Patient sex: F
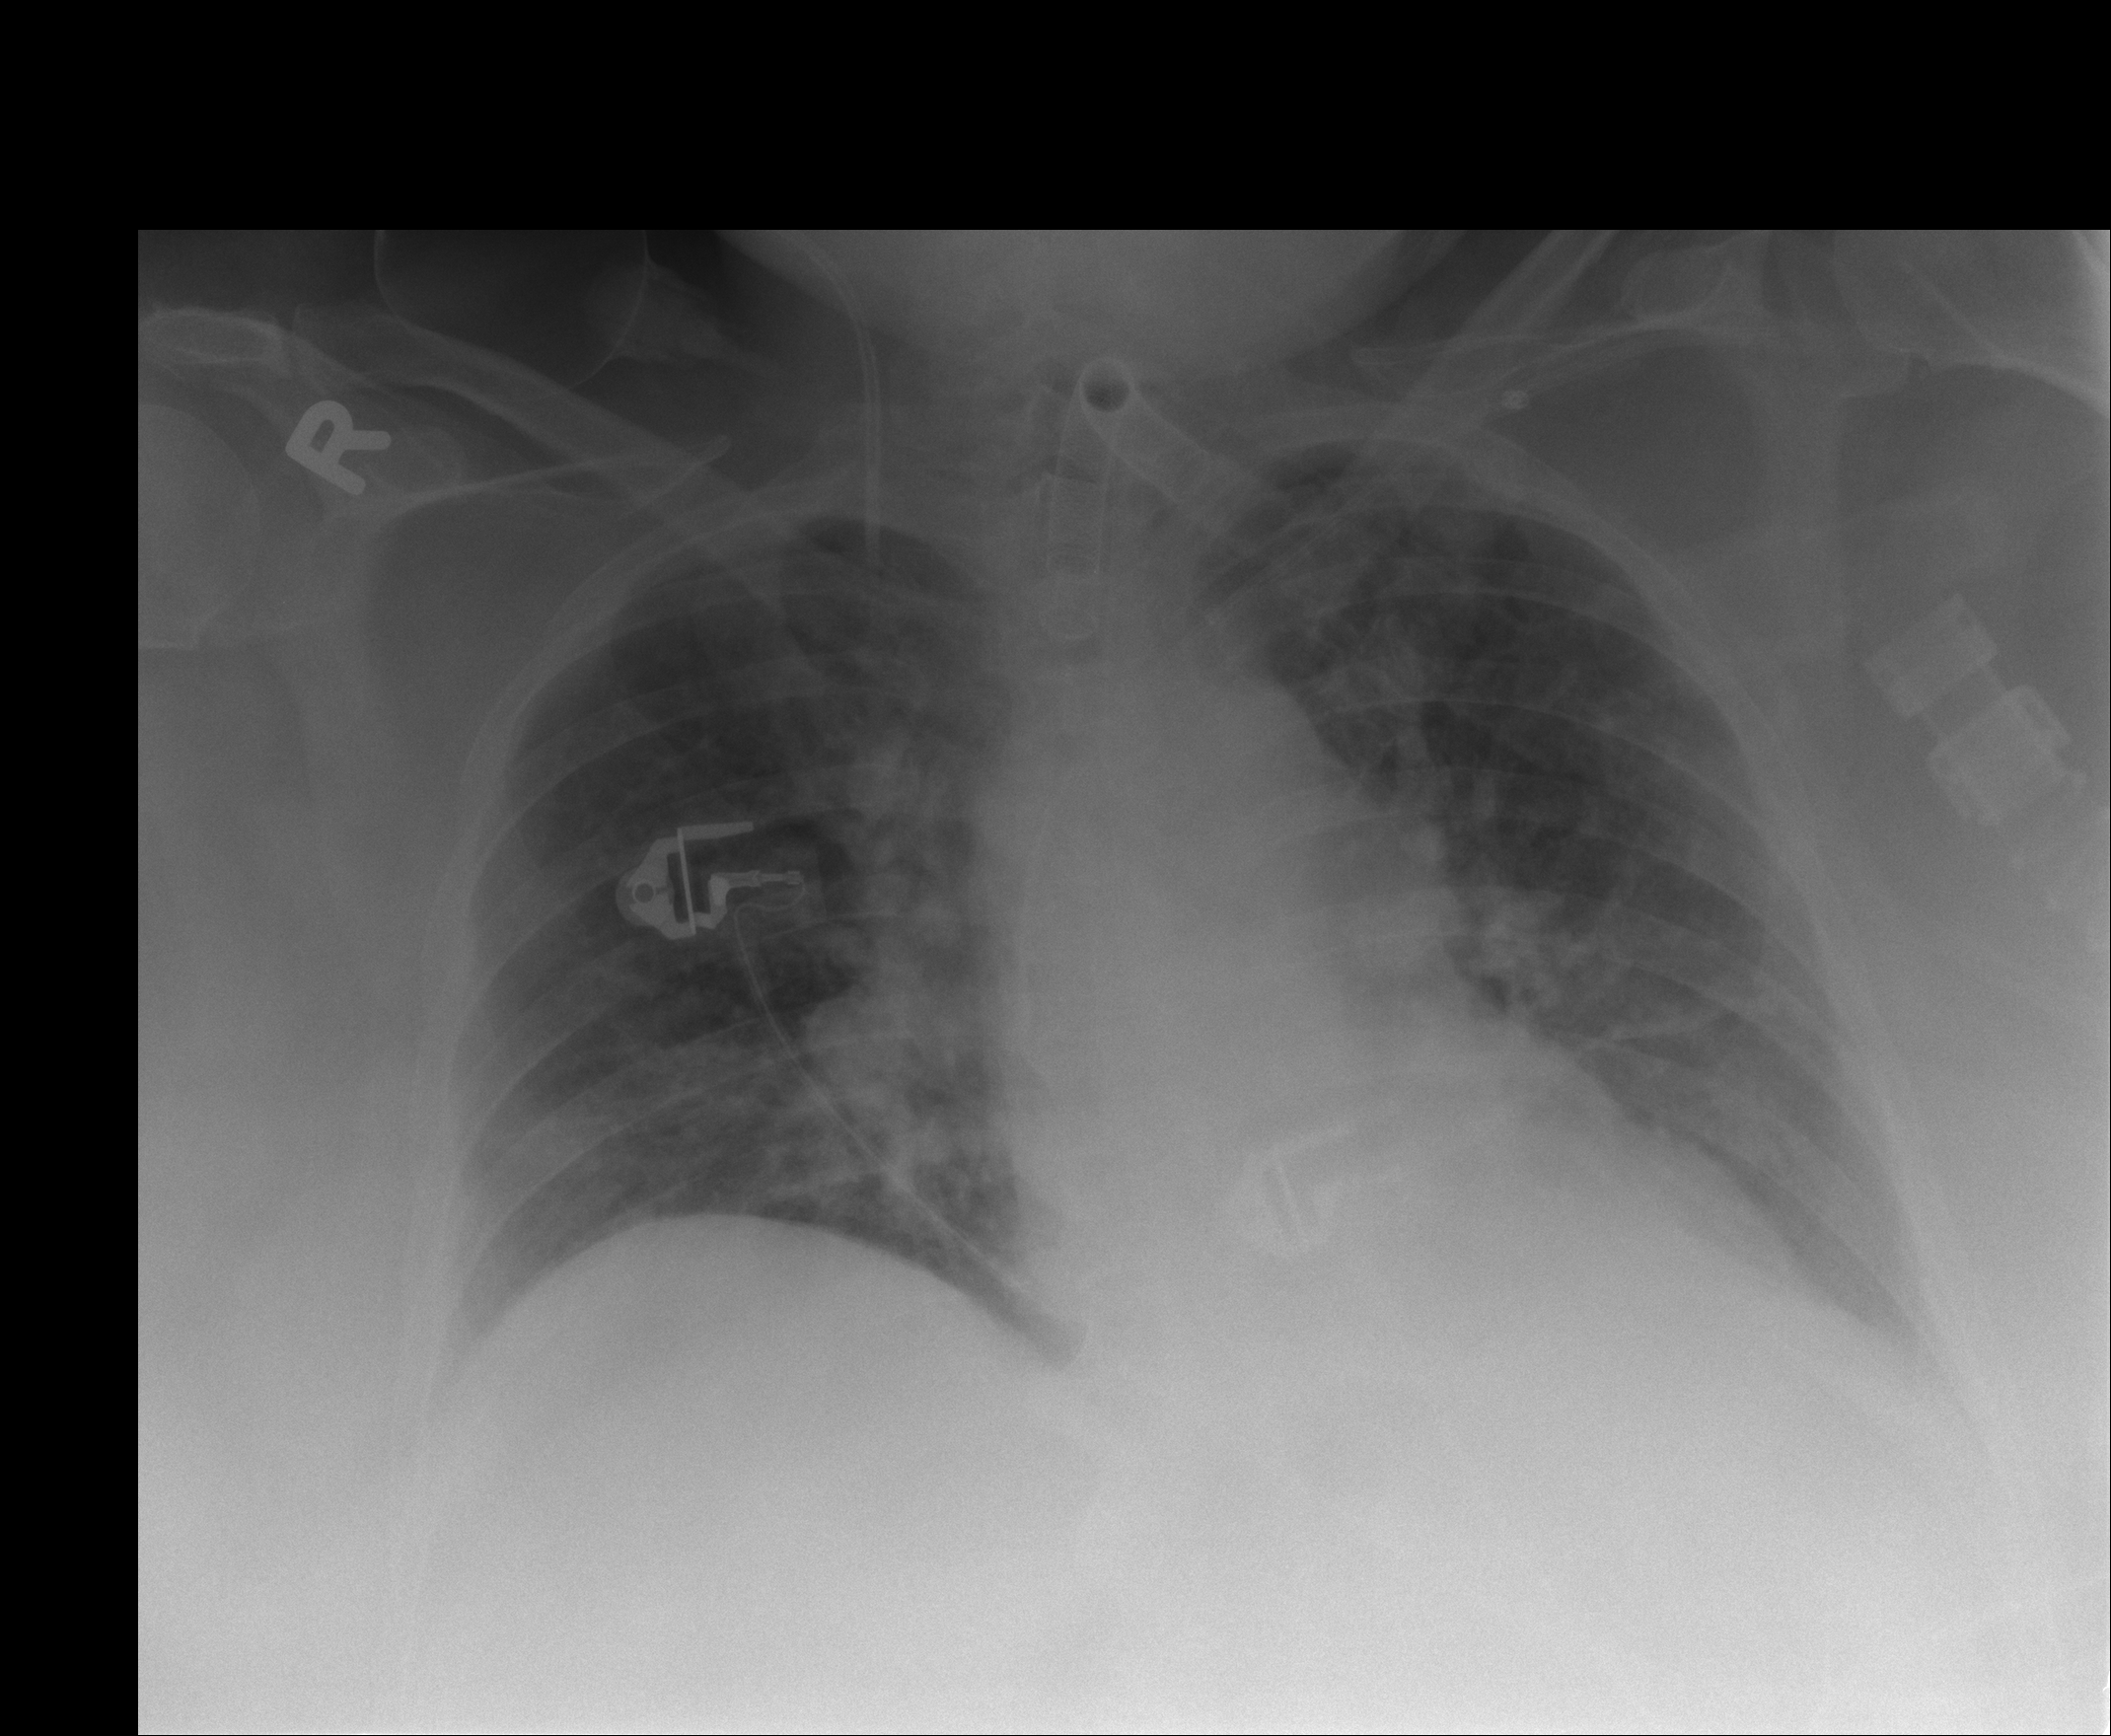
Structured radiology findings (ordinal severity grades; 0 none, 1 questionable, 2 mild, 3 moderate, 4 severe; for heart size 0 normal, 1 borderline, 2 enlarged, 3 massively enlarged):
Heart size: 0
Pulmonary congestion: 2
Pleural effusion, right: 0
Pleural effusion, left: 0
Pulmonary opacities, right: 2
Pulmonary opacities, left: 1
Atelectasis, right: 2
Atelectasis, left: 2